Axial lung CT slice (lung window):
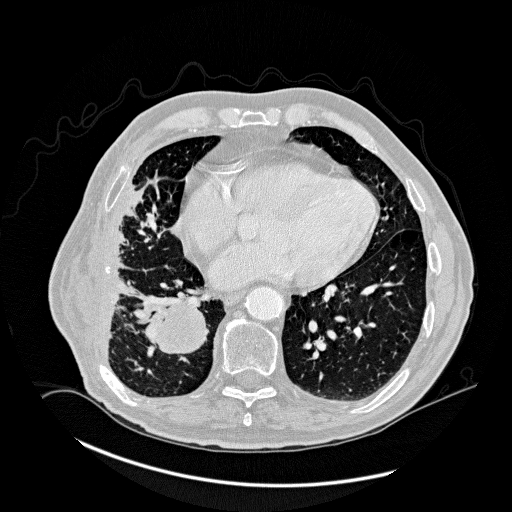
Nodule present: no